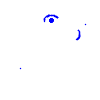
Particle: electron